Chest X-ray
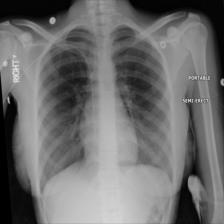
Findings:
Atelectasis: negative
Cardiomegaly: negative
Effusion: negative
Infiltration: negative
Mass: negative
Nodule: negative
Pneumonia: negative
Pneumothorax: negative
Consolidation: negative
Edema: negative
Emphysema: negative
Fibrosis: negative
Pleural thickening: negative
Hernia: negative